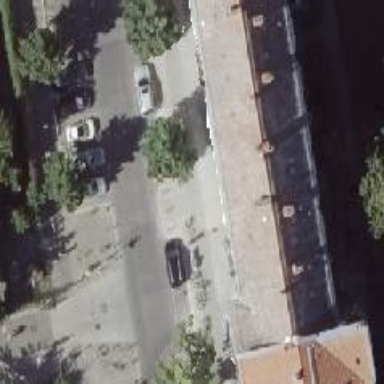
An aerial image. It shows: Residential road with asphalt surface. There are separate sidewalks and separate parking on both sides of the road.